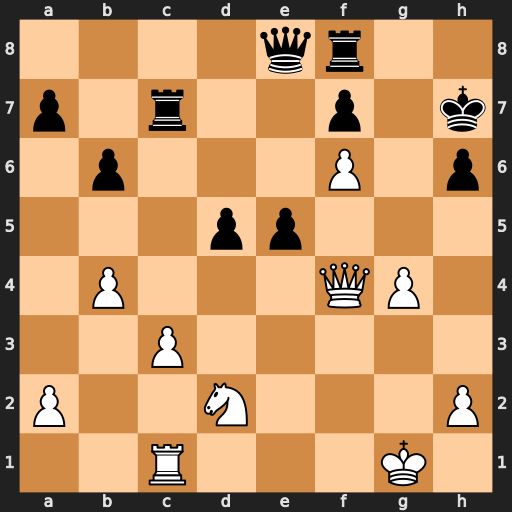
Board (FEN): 4qr2/p1r2p1k/1p3P1p/3pp3/1P3QP1/2P5/P2N3P/2R3K1
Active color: w
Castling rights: -
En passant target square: -
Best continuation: Qf5+ Kg8 Qh5